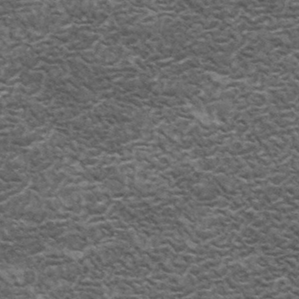
Label: frost